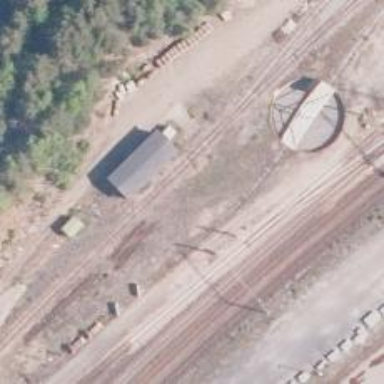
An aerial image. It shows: Abandoned railway.